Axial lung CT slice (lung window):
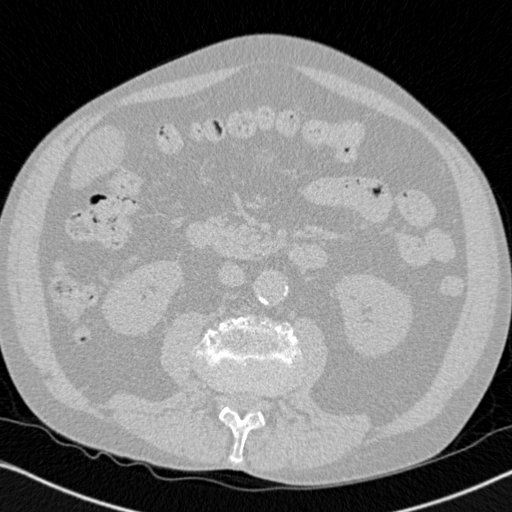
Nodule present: no